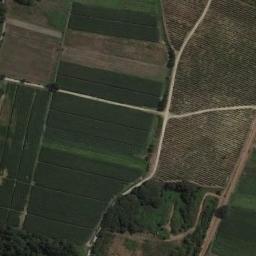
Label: rectangular_farmland